Interaction volume radius: 5 \u00c5
Interaction volume height: 50 \u00c5
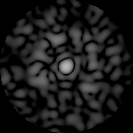
Disorder parameter: 0.8418